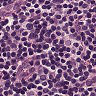
Metastatic tissue present: no